Question: The objective is to write structural Verilog code for a circuit that has two inputs, w1 and w2, and an output, q. The circuit compares the input sequences of w1 and w2. If w1 and w2 match for 4 consecutive clock pulses, q should be 1; otherwise it should remain at 0.
Example:
'''
w1 = 0100111010010
w2 = 0000110010010
q = 0000010000111
'''
I've drawn a state diagram and a state table and concluded that I need 3 D flip flops for this circuit. I then wrote K-maps for the inputs of each D-FF. However, when I wrote the code, the resulting waveform unexpectedly looks like this:

Here is my code:
'''
module PatternMatch2(q, w1, w2, clk, rst);
output q;
input w1, w2, clk, rst;
DF DF1(y1, yBar1, Y1, clk, rst),
DF2(y2, yBar2, Y2, clk, rst),
DF3(y3, yBar3, Y3, clk, rst);
and and0(Y1, nI, yBar3, yBar1),
and1(Y2In1, nI, yBar2, y1),
and2(Y2In2, nI, y2, yBar1),
and3(Y3In1, nI, y3),
and4(Y3In2, nI, y2, y1),
and5(q, y3, yBar2, yBar1);
xor xor0(i, w1, w2);
or or0(Y2, Y2In1, Y2In2),
or1(Y3, Y2In1, Y2In3);
not not0(nI, i);
endmodule
// D - Flip Flop Module
module DF(q, qBar, D, clk, rst);
input D, clk, rst;
output q, qBar;
reg q;
not n1 (qBar, q);
always@ (posedge rst or posedge clk)
begin
if(rst)
q = 0;
else
q = D;
end
endmodule
'''
I'm not sure what's wrong in my code as my equations seem correct.
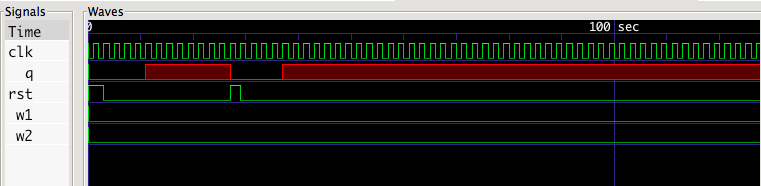
Answer: When I compile your code, I get this warning message:
> Implicit wire 'Y2In3' does not have any driver
You need to drive your 'or1' input appropriately.